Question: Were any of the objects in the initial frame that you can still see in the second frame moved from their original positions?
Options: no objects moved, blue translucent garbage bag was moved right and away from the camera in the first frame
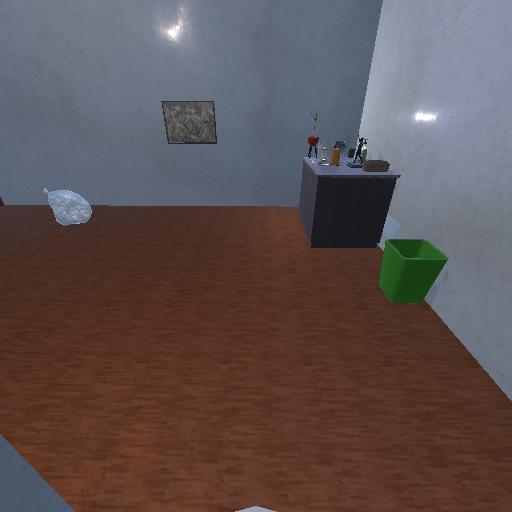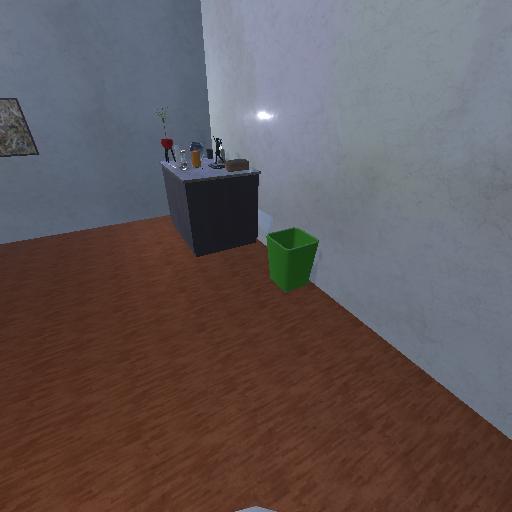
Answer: no objects moved